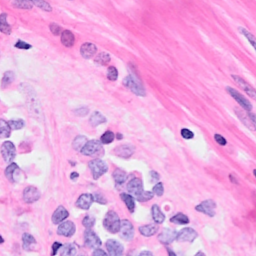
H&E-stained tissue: Breast